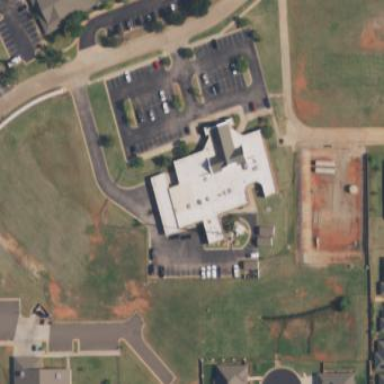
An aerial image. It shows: Building.